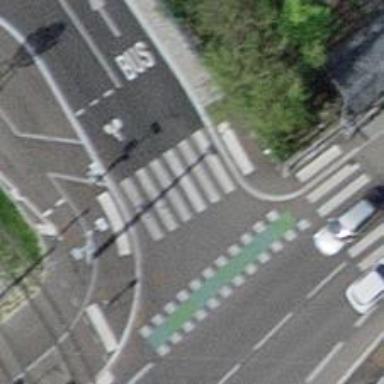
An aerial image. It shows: Uncontrolled zebra crossing on the road.